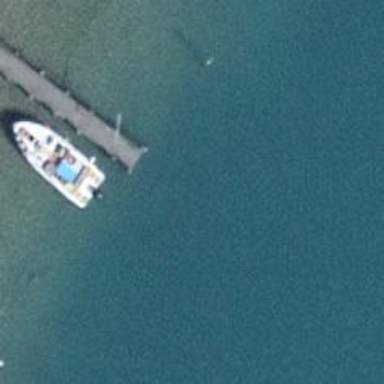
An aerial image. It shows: Man-made pier.